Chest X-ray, PA view. Patient: 69 years old, sex F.
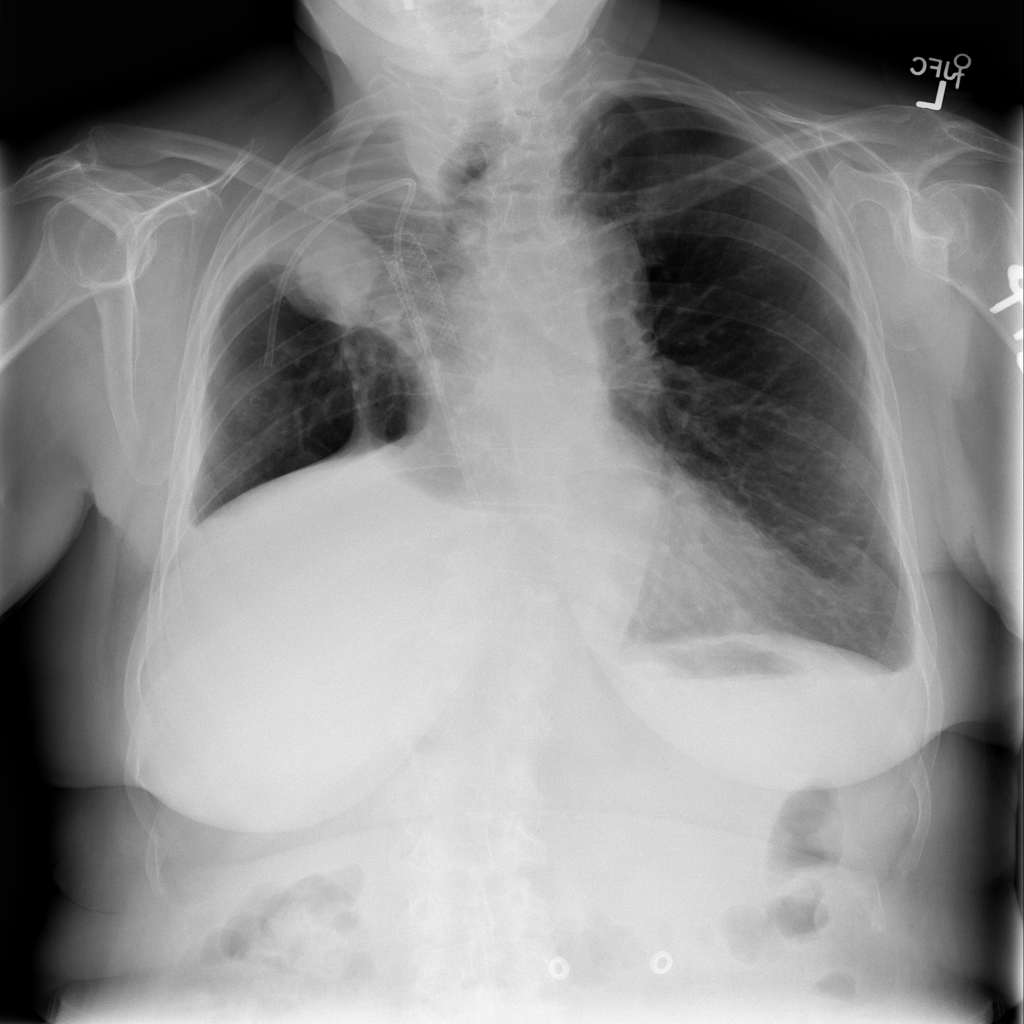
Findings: Effusion, Mass